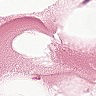
Metastatic tissue present: no